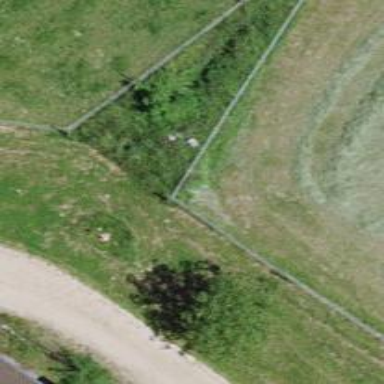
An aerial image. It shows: Fence.